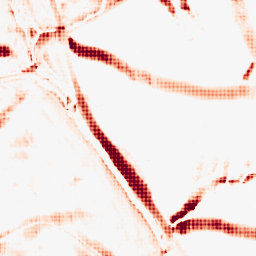
Category: morphological
Decomposition family: morphological_rect
Decomposition parameters: operation: opening
width: 20
height: 20
Upsampling method: sinc_hamming
Upsampling parameters: scale: 8
kernel_size: 8
Upsampling scale: 8